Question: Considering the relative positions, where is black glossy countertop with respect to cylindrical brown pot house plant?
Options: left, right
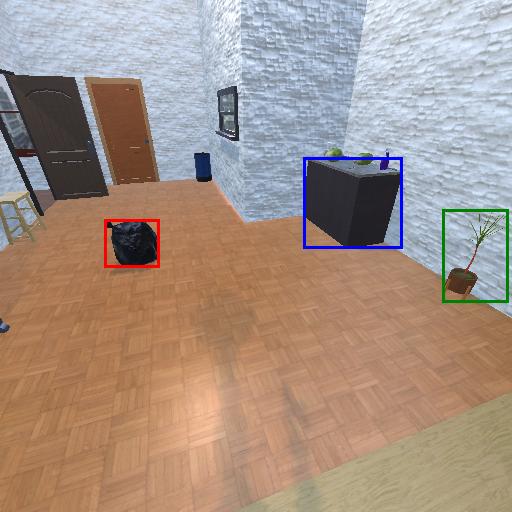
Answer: left